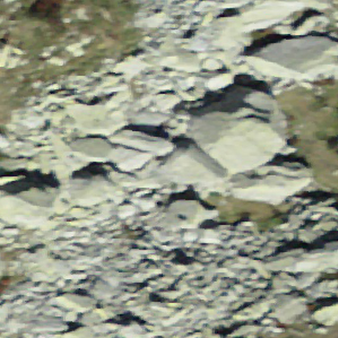
Label: bouldering_area